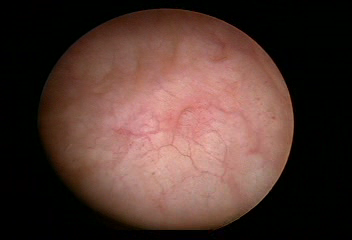
Modality: WLC
Class: Normal mucosa
Bladder cancer association: No